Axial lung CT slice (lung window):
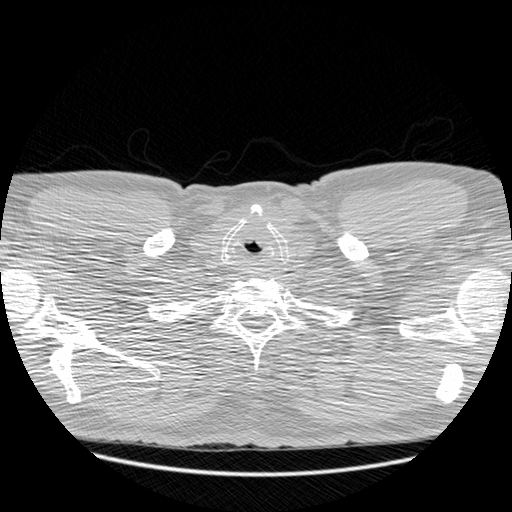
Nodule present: no